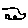
Label: car